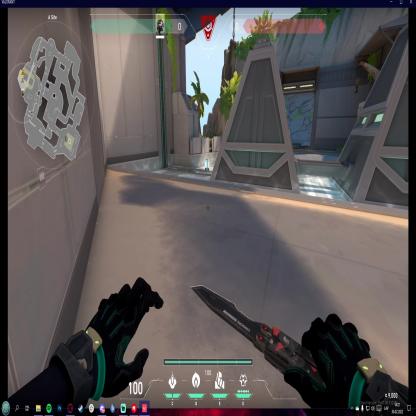
Label: planted spike